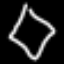
Label: diamond